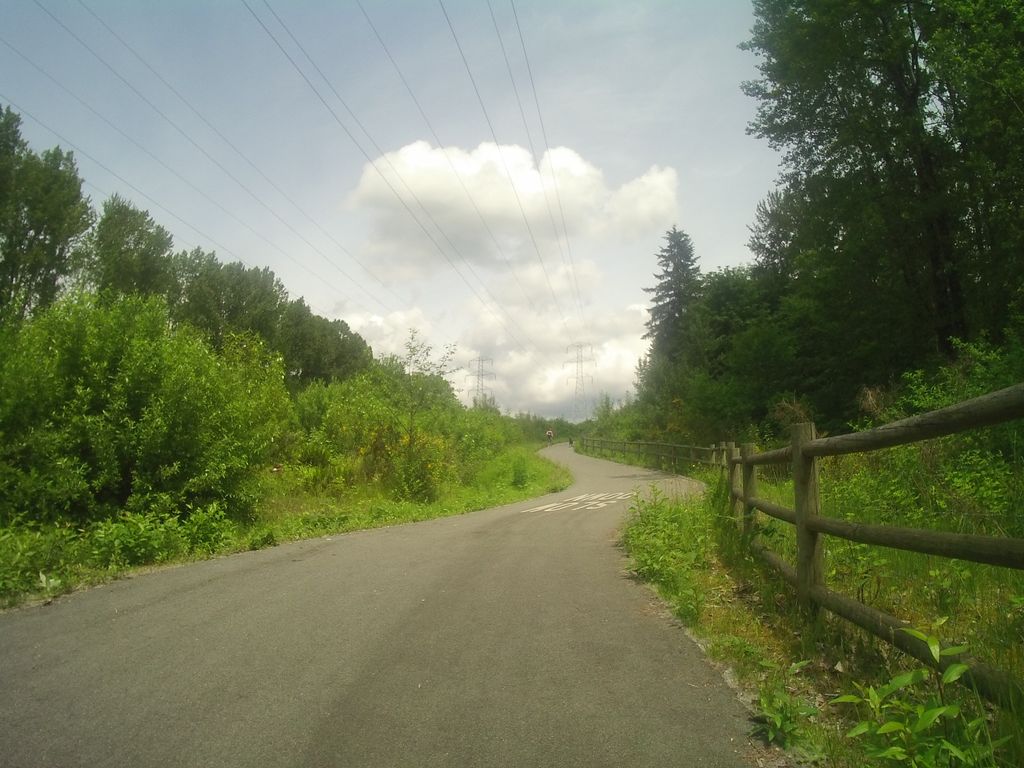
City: vancouver